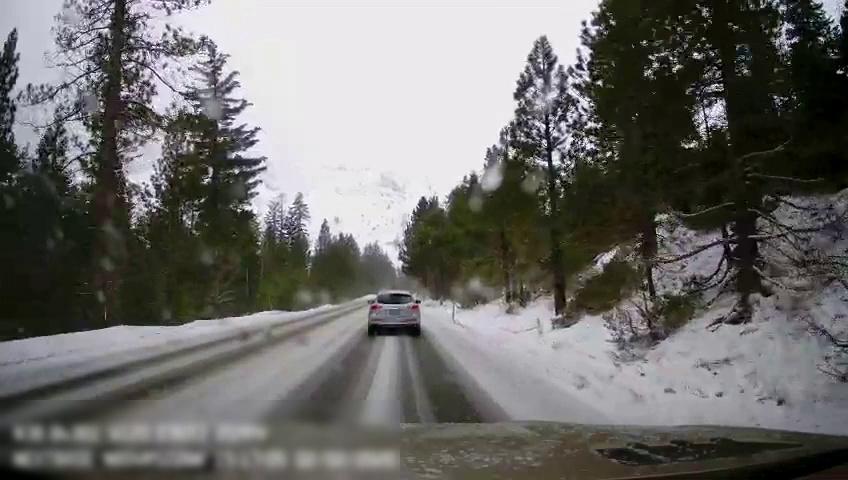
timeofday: Day
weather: Snowy
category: Drivable Space
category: Vehicles | Car